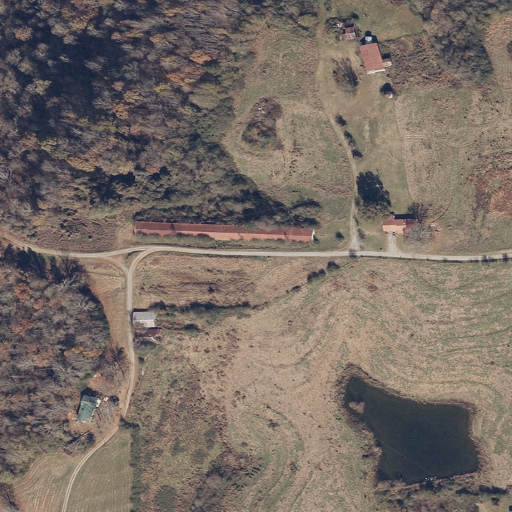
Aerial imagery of ridge(s) in Alabama named Schmmuck Mountain containing pasture, deciduous forest, open development, low intensity development, mixed forest, grassland, and open water